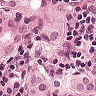
Metastatic tissue present: yes